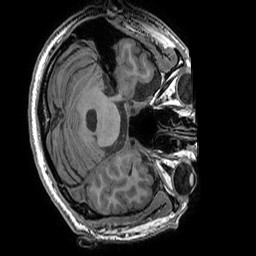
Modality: T1w
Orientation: axial
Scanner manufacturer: ge
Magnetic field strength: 3 T
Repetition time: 0.008156 s
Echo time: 0.00318 s